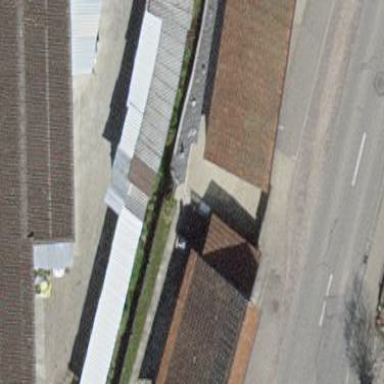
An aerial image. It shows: View of roof of building.